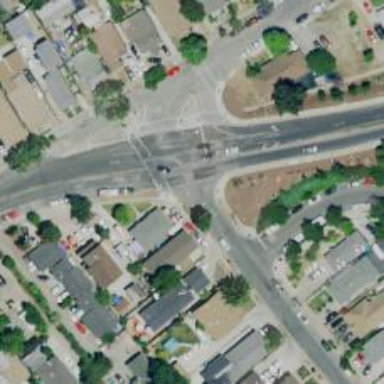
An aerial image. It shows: Marked crossing with lines on the road.